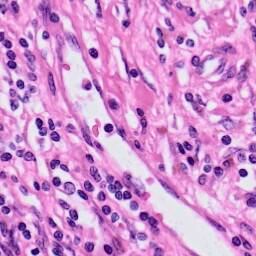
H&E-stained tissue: Skin